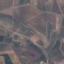
Land use / land cover class: PermanentCrop